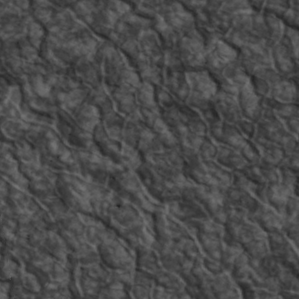
Label: non_frost